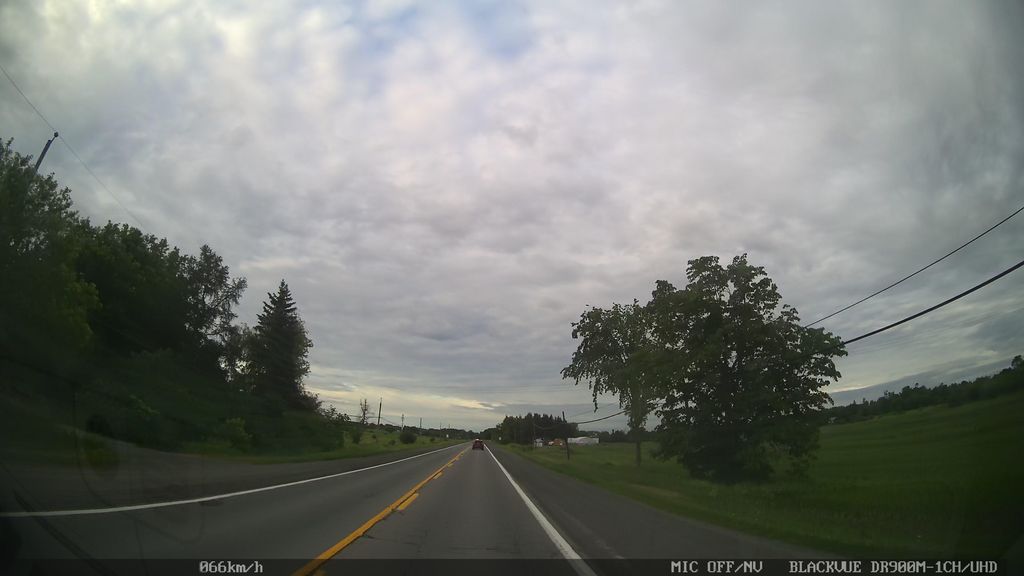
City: ottawa-gatineau